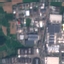
Label: Industrial